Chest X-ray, AP view. Patient: 28 years old, sex F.
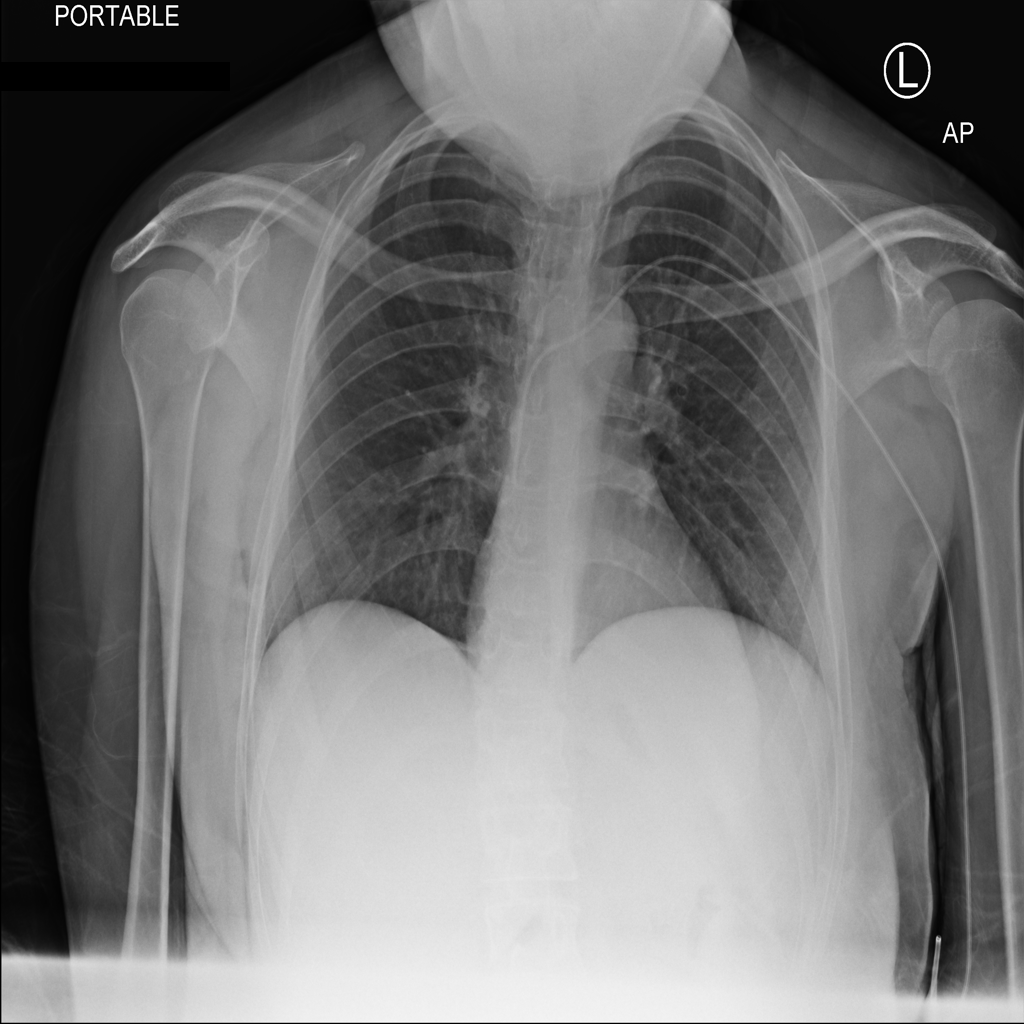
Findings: No Finding